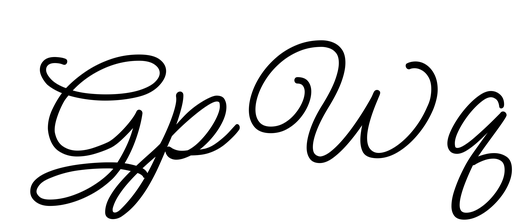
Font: MeowScript-Regular